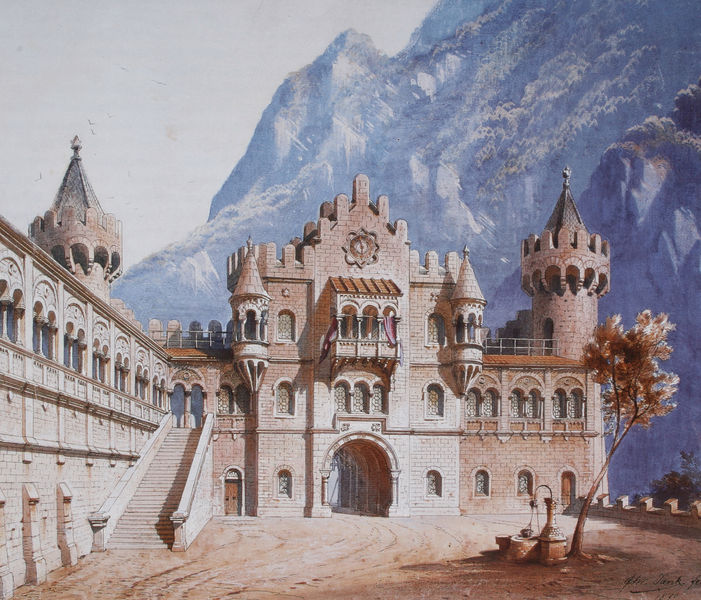
Titel: Ansicht des Torbaus von Neuschwanstein mit dem unteren Burghof
Künstler: Christian Jank
Schlagwörter: baum, berg, blau, blätter, felsen, gemälde, gestein, himmel, laub, schatten, bäume, grün, stadt, braun, fenster, grau, orange, skizze, terasse, tür, weiss, zeichnung, dach, gebäude, haus, schloss, weg, beige, architektur, spitze, stein, steine, signatur, ast, hügel, stamm, wind, brüstung, gitter, sonne, rosa, tal, wald, brunnen, turm, balkon, sommer, ansicht, bogen, fassade, pflaster, türen, spuren, berge, fels, gebirge, hellbraun, dächer, giebel, mauer, luftperspektive, herbst, hof, türe, platz, romantik, treppe, inschrift, uhr, aufgang, durchgang, geländer, stufe, stufen, tor, zinnen, foto, fotografie, eingang, erker, innenhof, corinth, burg, türmchen, türme, palast, torbogen, alpen, festung, mauerwerk, mosaik, entwurf, portal, stadttor, rosette, mauern, blauer himmel, mittelalter, romanik, plan, ausgang, rampe, fahrspur, brunne, bergmassiv, zinne, poratl, gesimse, festsaal, biforium, neuschwanstein, mächtig, brunnenfigur, söller, ürme, figurberge